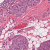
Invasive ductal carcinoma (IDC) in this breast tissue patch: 0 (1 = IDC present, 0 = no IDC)